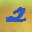
Label: 2